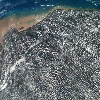
Label: land